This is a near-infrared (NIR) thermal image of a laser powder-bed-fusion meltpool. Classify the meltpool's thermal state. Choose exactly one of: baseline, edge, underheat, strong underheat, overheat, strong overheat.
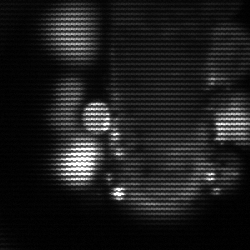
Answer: strong underheat